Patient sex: M
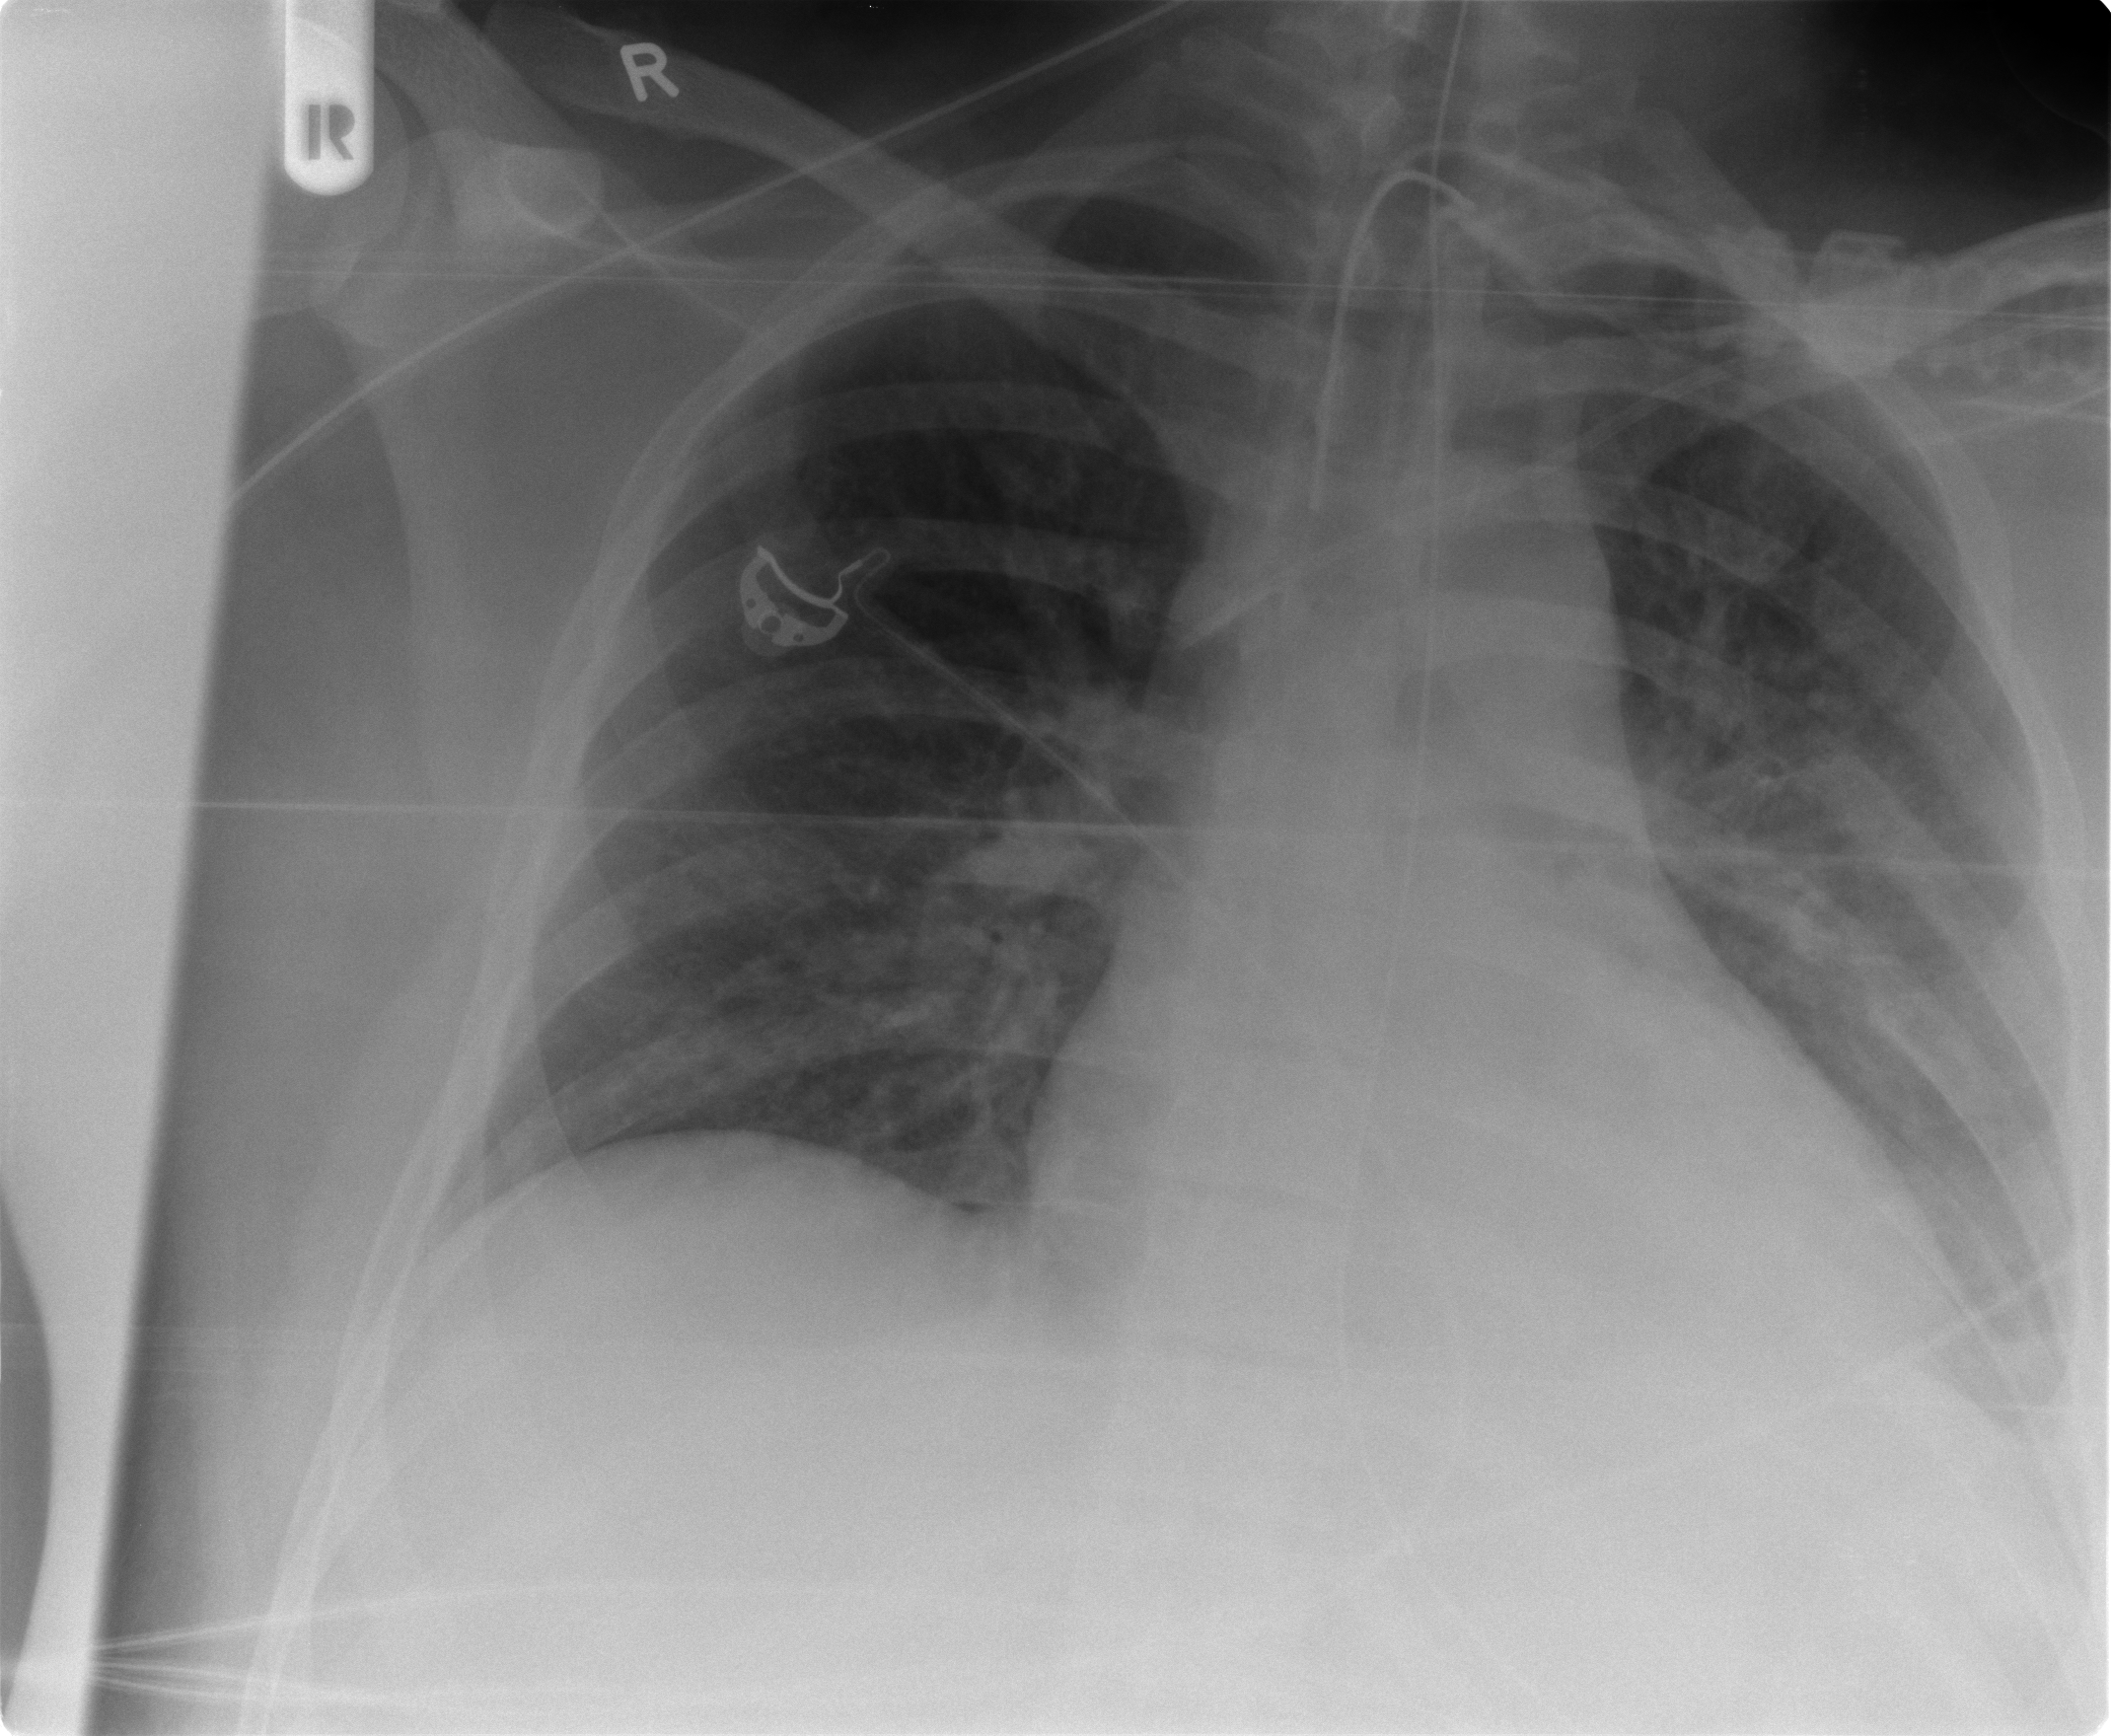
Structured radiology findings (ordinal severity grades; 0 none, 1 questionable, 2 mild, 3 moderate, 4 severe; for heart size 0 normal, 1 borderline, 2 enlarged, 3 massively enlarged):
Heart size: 2
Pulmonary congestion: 2
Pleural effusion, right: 0
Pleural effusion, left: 2
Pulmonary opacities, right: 2
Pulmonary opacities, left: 3
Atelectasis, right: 2
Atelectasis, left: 2